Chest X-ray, PA view. Patient: 37 years old, sex M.
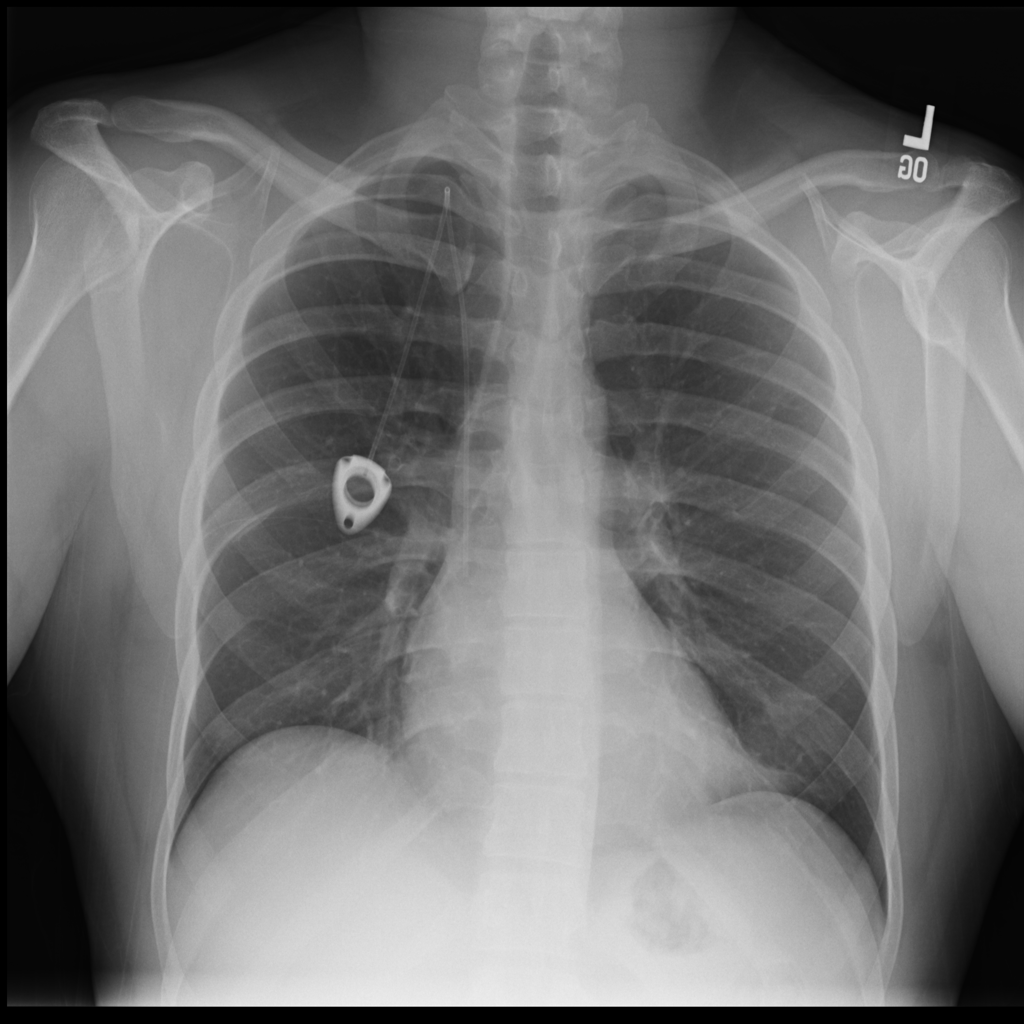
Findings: No Finding